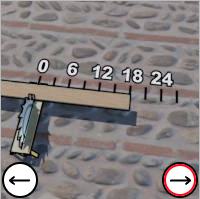
Task: length
Answer: 18
First scale value: 6.0